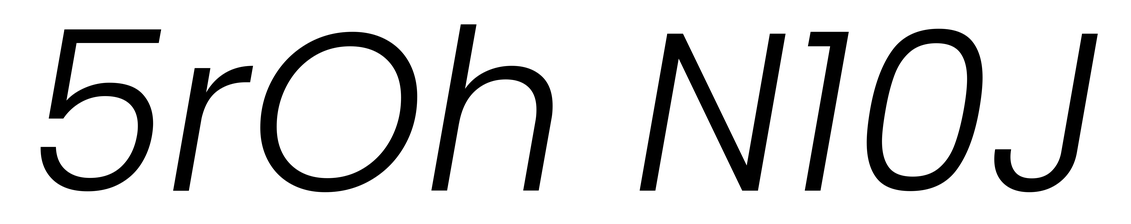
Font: Poppins-LightItalic